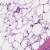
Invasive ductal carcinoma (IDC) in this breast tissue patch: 0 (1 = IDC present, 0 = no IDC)